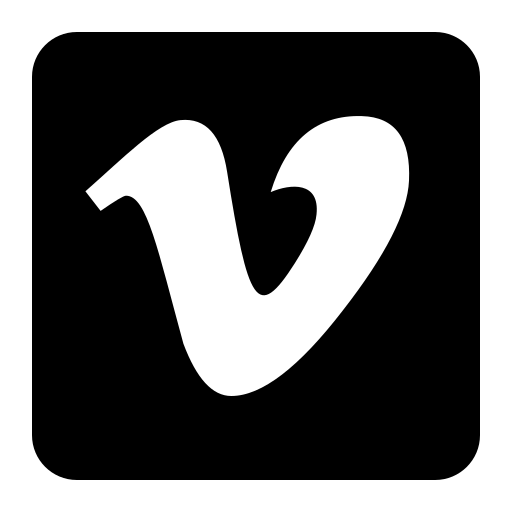
Tags: icon, FontAwesome, fa-icon, brand, vimeo